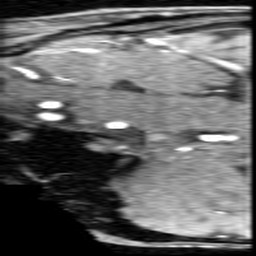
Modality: angio
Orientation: sagittal
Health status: ill
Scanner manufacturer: siemens
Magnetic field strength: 1.5 T
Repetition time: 0.038 s
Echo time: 0.00528 s